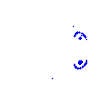
Particle: electron